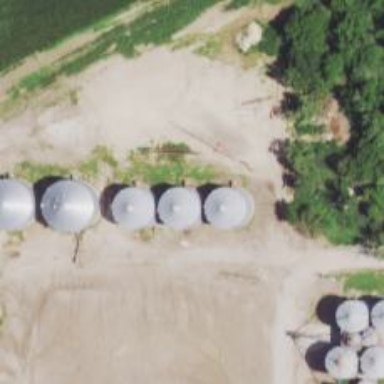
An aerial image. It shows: Silo.